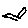
Label: bird